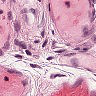
Metastatic tissue present: no